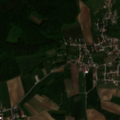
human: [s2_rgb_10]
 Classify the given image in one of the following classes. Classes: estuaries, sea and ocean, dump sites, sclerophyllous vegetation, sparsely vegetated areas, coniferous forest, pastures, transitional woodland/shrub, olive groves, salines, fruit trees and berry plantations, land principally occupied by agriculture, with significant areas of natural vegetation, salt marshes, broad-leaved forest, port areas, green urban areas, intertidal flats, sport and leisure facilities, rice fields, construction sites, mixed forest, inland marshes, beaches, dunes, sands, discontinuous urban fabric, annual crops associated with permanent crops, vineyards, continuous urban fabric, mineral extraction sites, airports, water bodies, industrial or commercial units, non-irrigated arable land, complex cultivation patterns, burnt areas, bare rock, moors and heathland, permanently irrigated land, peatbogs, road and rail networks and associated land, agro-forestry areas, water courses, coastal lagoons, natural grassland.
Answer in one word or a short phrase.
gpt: discontinuous urban fabric, non-irrigated arable land, broad-leaved forest, mixed forest